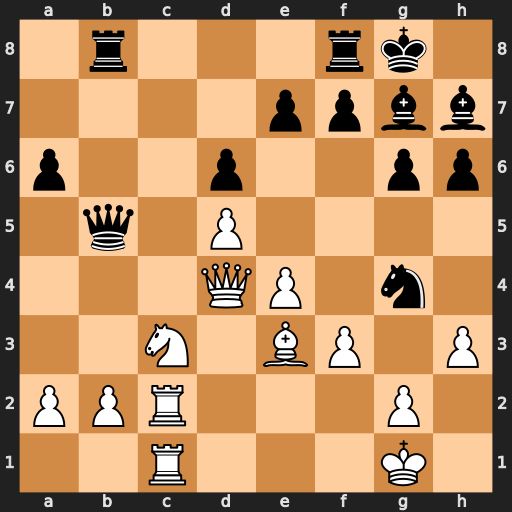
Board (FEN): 1r3rk1/4ppbb/p2p2pp/1q1P4/3QP1n1/2N1BP1P/PPR3P1/2R3K1
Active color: w
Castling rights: -
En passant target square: -
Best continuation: Nxb5 Bxd4 Bxd4 axb5 hxg4